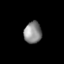
Tissue: lung
Cell type: Others
Senescence score: 0.2381
Nuclear area (px): 369
Mean DAPI intensity: 140.111